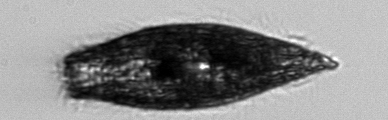
Label: Tiarina_fusus